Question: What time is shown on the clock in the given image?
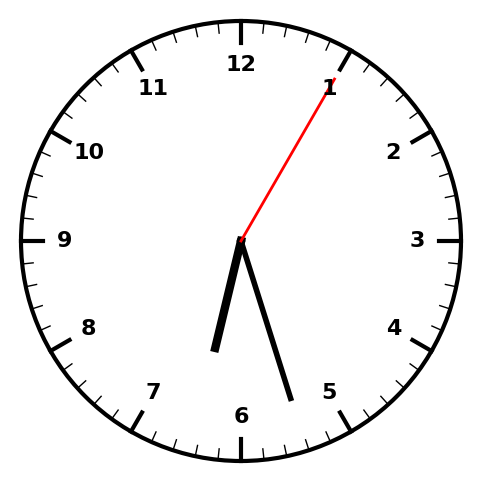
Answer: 06:27:05